Interaction volume radius: 5 \u00c5
Interaction volume height: 25 \u00c5
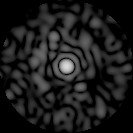
Disorder parameter: 0.8488